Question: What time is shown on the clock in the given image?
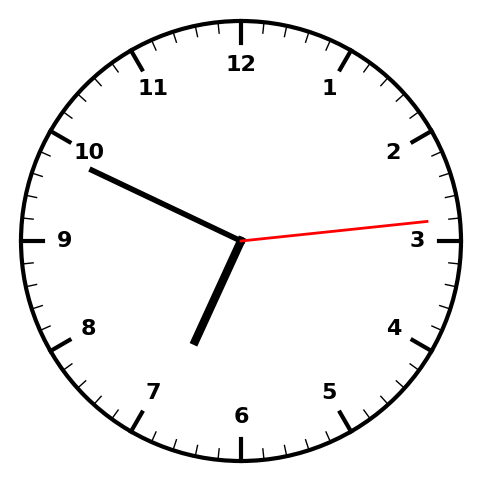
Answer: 06:49:14